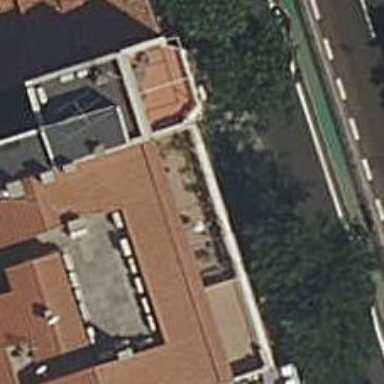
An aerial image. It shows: Restaurant.